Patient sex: M
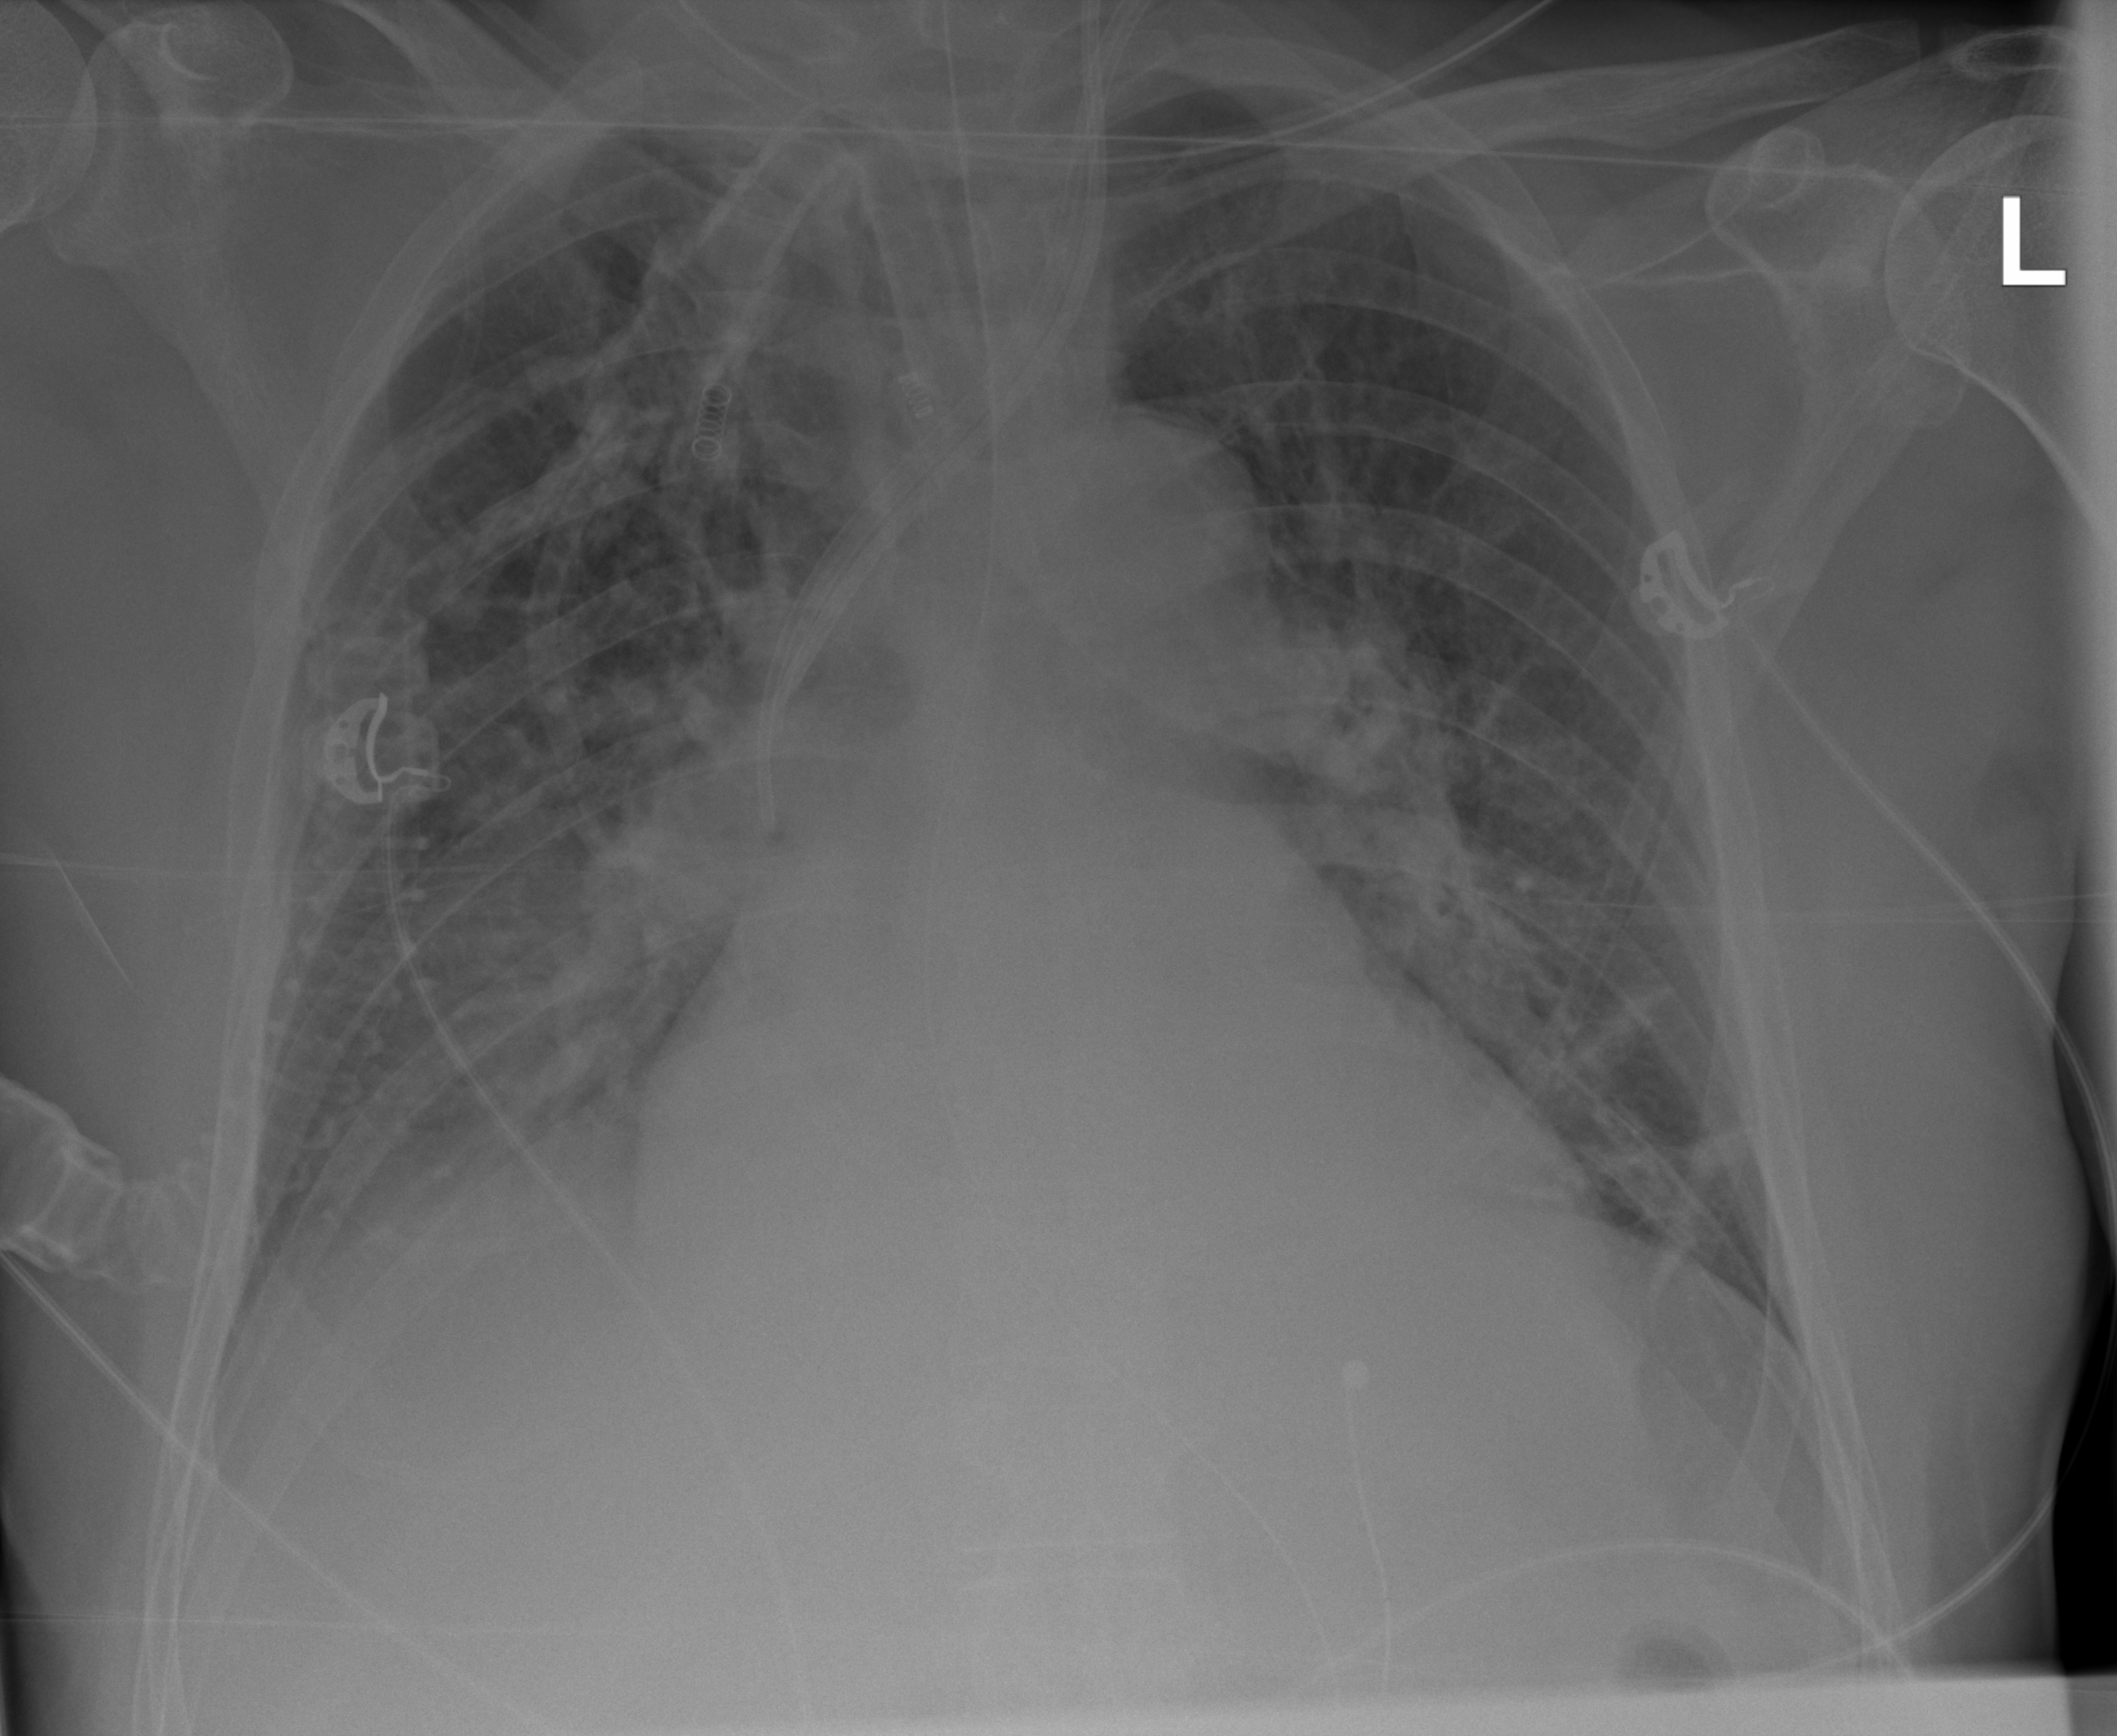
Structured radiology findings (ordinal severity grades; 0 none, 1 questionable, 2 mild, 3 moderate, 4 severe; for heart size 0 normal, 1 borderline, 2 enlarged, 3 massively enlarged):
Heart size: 2
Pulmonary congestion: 2
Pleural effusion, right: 3
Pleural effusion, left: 0
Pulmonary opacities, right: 2
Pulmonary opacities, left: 2
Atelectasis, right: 0
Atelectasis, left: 0